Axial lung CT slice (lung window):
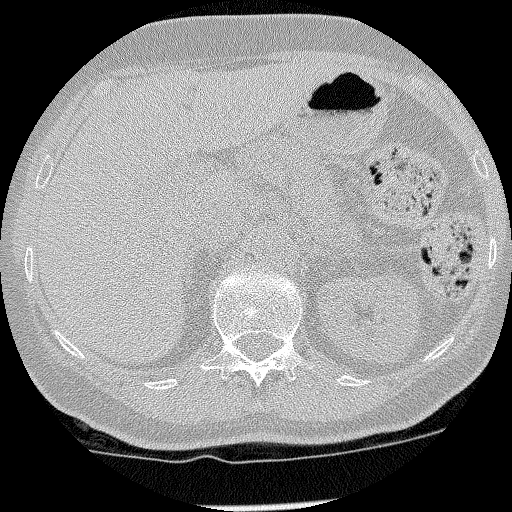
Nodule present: no